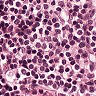
Metastatic tissue present: no